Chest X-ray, AP view. Patient: 65 years old, sex F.
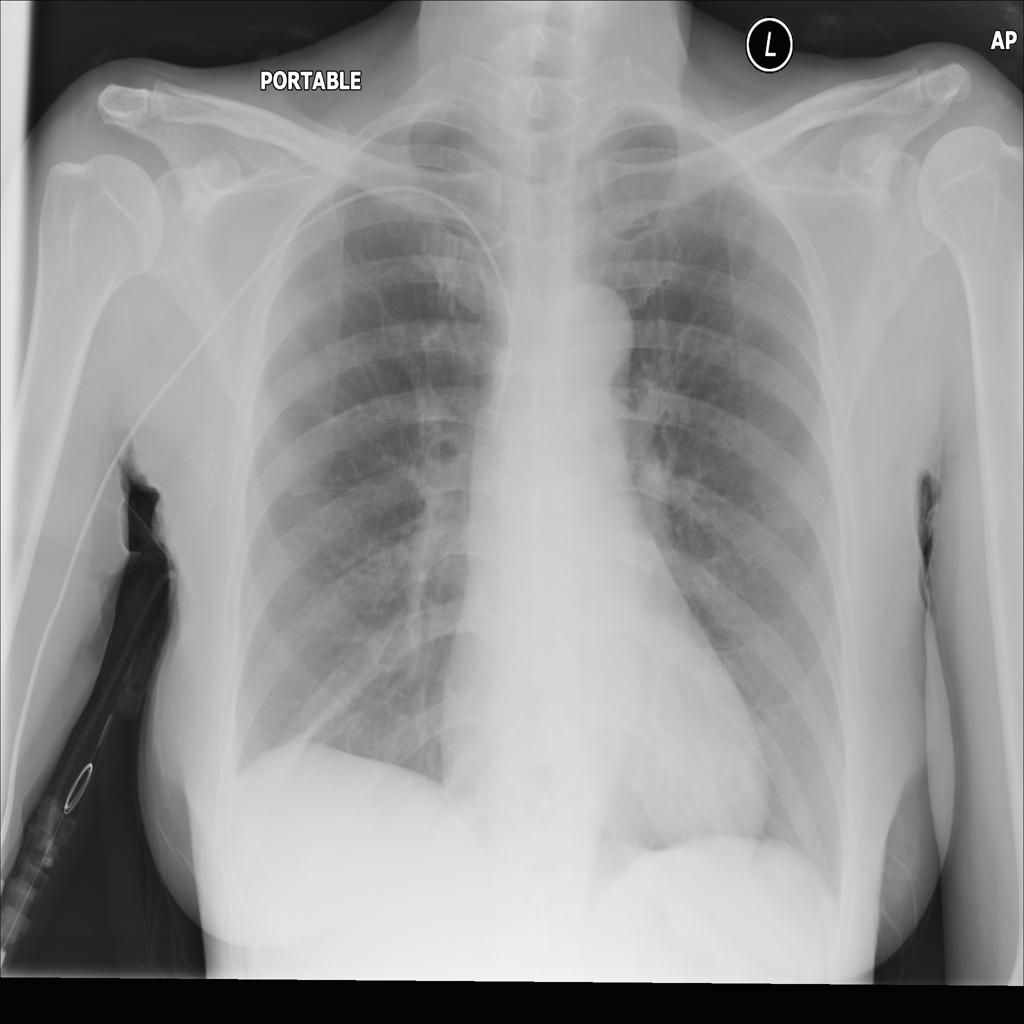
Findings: Atelectasis